Group 1:
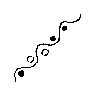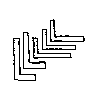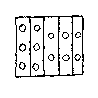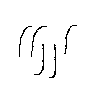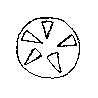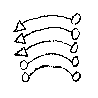
Group 2:
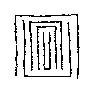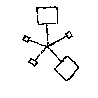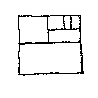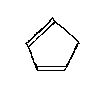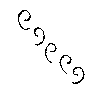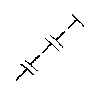
Rule separating the two groups: Two clusters of three and two that are adjacent vs. two clusters of three and two that are not adjacent.
Concepts: 2, 3, adjacent, and, cluster, conjunction logical, feature_cluster, same, same_shape, three, two
Author: Douglas R. Hofstadter